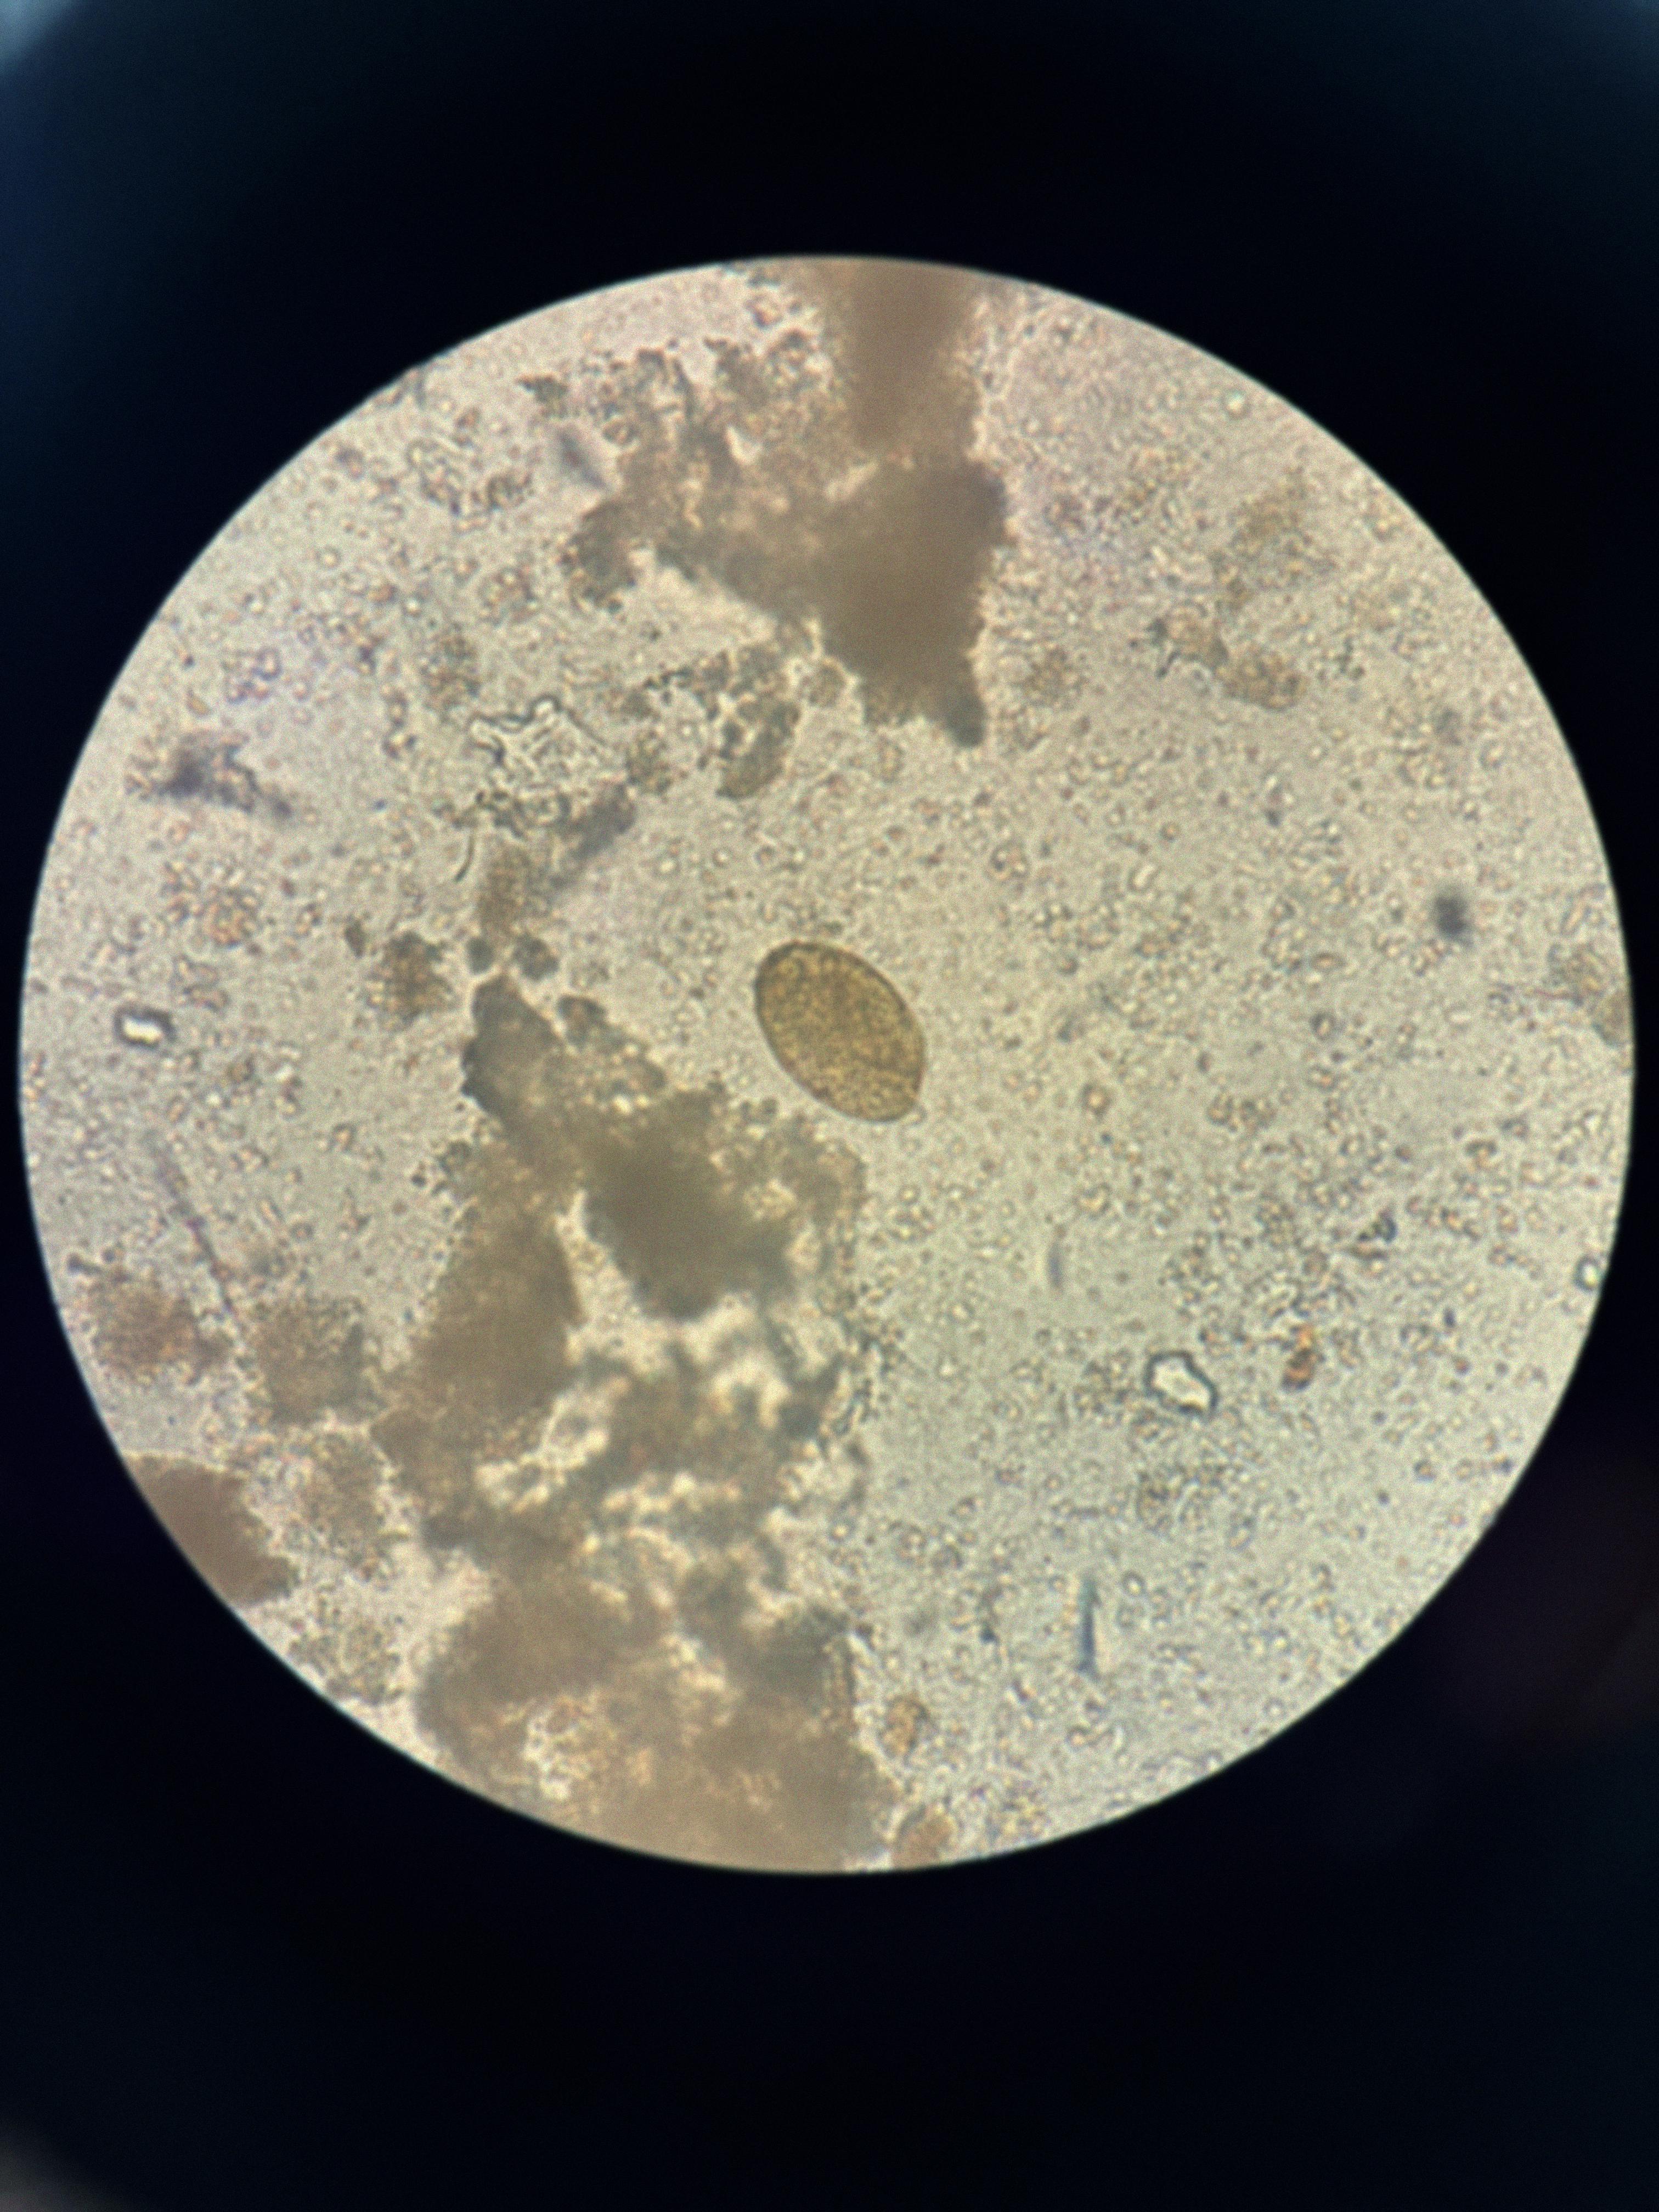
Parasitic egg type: Paragonimus spp